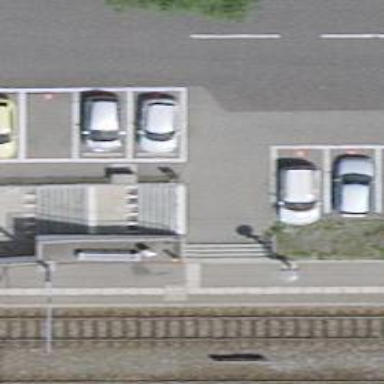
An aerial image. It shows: Set of steps on the road.